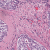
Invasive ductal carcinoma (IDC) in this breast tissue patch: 1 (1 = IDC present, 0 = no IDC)